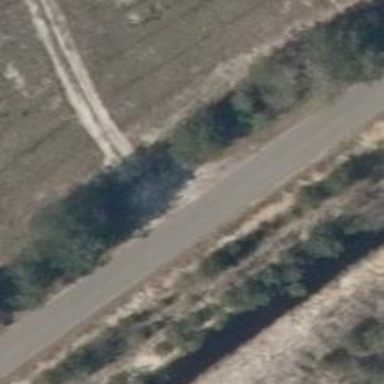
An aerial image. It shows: Unclassified road.